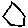
Label: hexagon